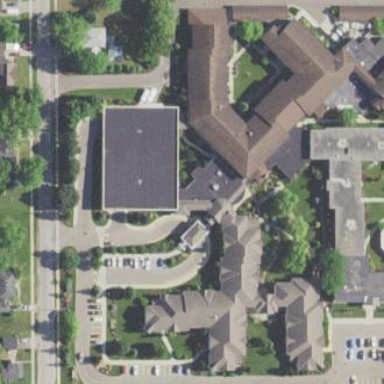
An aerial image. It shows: Nursing home building.